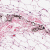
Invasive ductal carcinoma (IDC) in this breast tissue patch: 0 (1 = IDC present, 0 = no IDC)